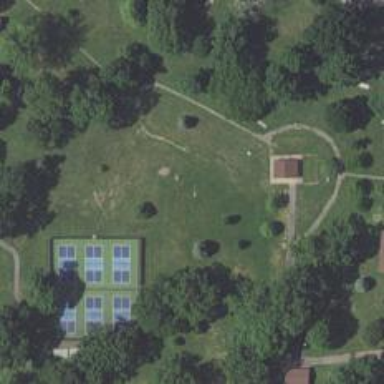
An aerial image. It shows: Disc golf basket.